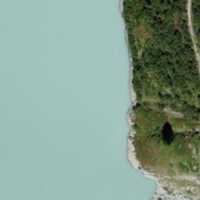
EUNIS habitat code: 14
Species observed at this site:
Colias palaeno